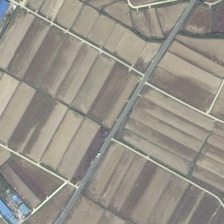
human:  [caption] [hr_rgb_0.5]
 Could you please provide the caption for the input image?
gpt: many pieces of farmlands are together .

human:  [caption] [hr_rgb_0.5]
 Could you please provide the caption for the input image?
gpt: the blocks in the farmland are arranged tidily .

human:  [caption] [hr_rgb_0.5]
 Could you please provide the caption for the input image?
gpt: many pieces of farmlands are together .

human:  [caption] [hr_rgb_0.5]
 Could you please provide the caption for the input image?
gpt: the blocks in the farmland are arranged tidily .

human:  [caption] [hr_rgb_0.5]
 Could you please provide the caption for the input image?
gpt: many pieces of farmlands are together .